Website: lowes
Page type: stored-credit-cards
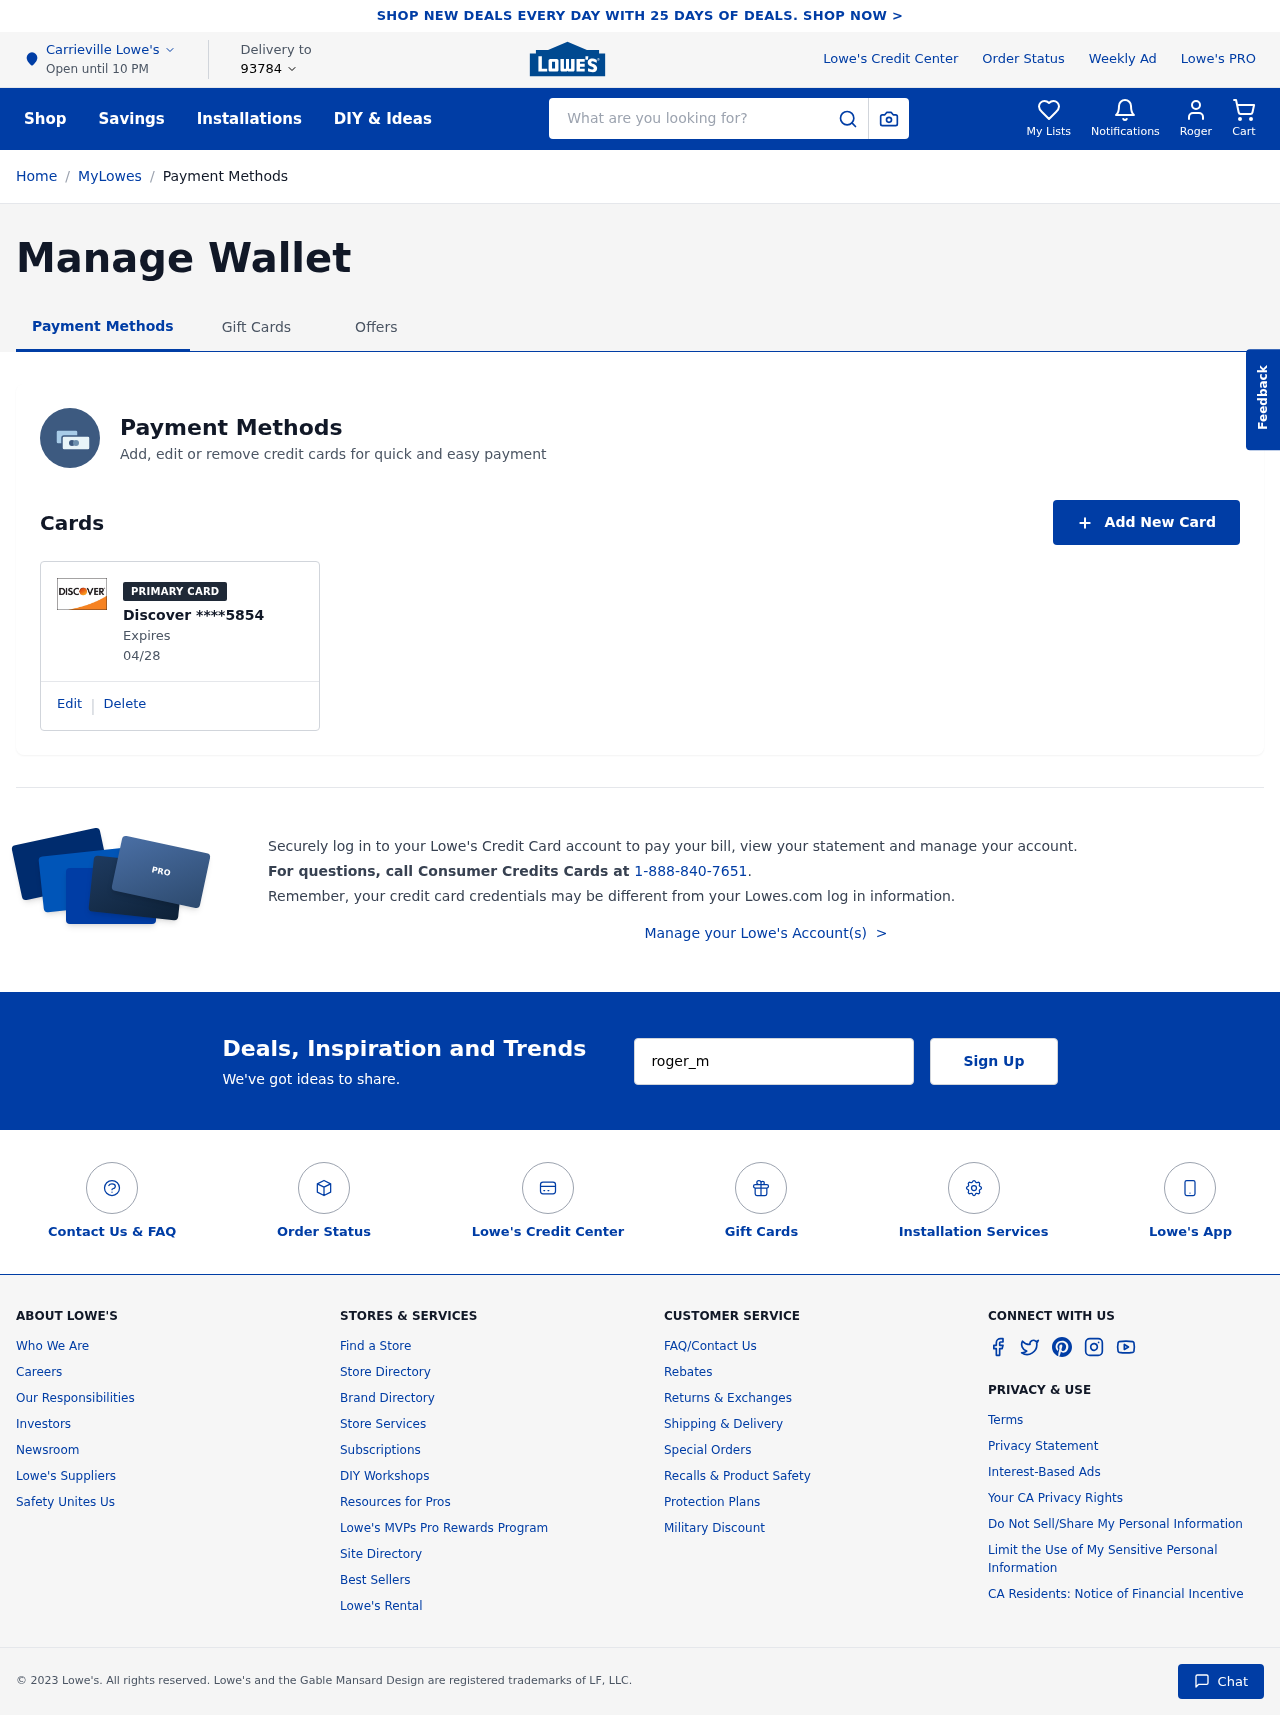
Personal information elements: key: PII_CARD_EXPIRY
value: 04/28
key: PII_CARD_LAST4
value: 5854
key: PII_CARD_TYPE
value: Discover
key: PII_CITY
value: Carrieville
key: PII_EMAIL
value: roger_morris@hotmail.com
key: PII_FIRSTNAME
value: Roger
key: PII_POSTCODE
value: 93784
Search elements: key: HEADER_SEARCH
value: What are you looking for?